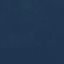
Label: SeaLake